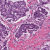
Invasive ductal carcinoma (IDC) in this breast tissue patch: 1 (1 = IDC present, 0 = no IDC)